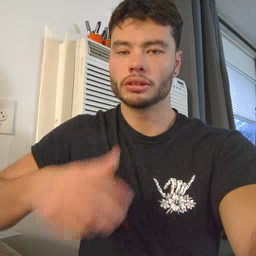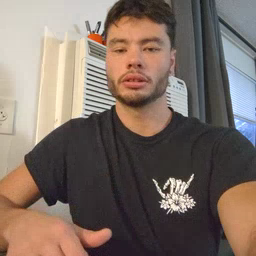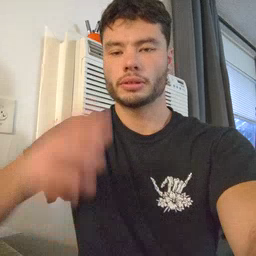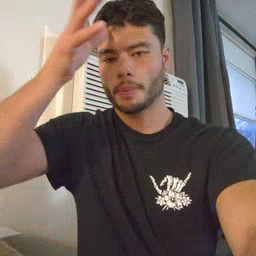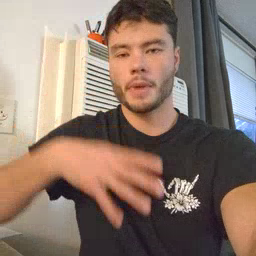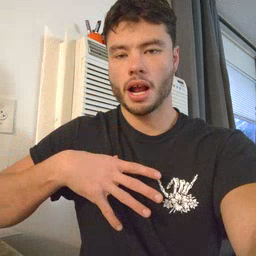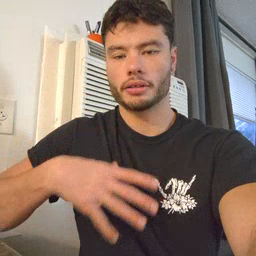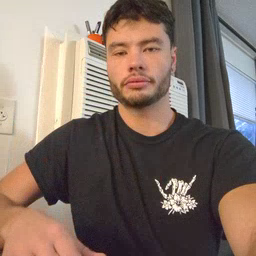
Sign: man